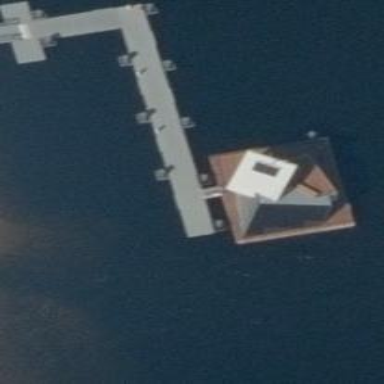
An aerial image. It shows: Unique houseboat.